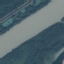
Label: River